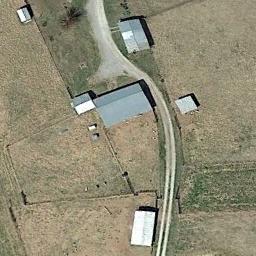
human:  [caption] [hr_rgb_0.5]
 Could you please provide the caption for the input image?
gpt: There are several houses on the grass, And behind them are lush woods .

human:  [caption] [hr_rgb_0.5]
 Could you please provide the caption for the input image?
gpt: There are several houses of various sizes and a road in a sparse residential area surrounded by open spaces .

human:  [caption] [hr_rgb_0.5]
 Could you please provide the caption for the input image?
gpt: The sparse residential is on the bare land next to a road .

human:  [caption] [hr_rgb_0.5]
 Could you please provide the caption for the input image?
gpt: A sparse residential area with several buildings .

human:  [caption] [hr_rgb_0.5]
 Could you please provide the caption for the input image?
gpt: One road is next to the sparse residential .